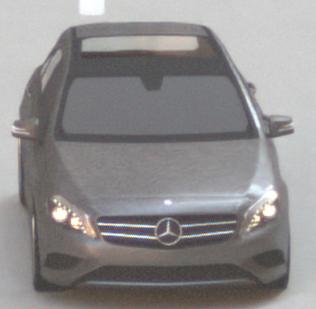
Make: Mercedes-Benz
Model: A 180
Detailed model: A-Class (176)
Model produced from: 2012/09
Model produced until: 2015/07
Doors: 5
Color: gray
Road condition: dry road
Daytime: morning or afternoon
Contrast: medium contrast